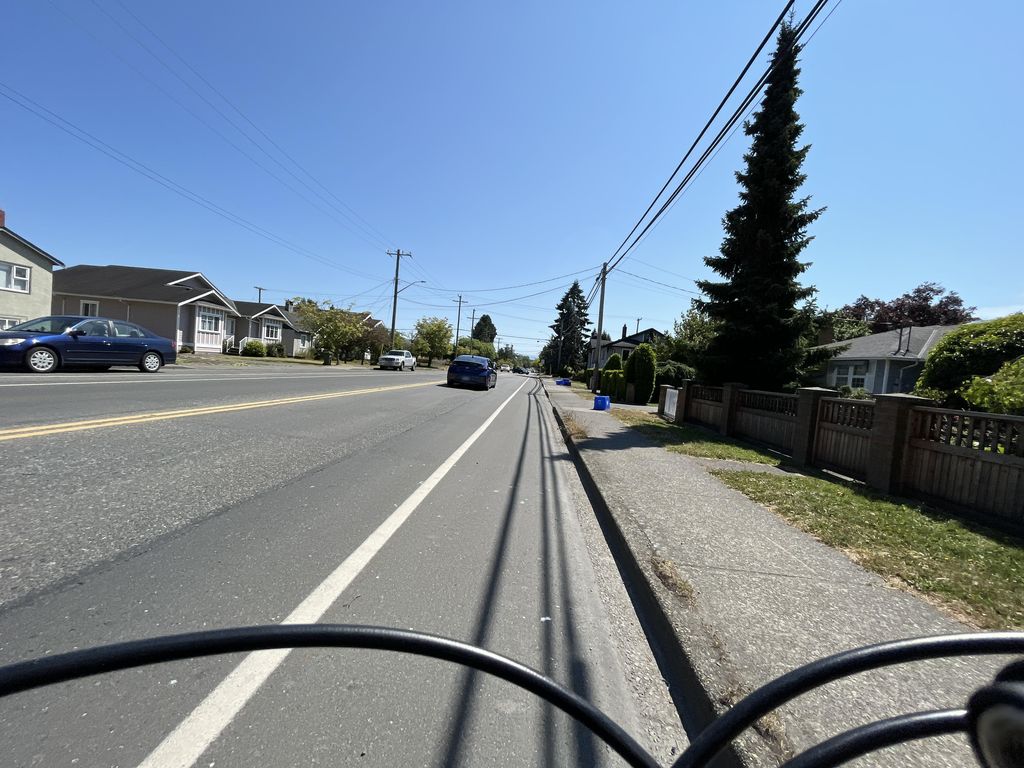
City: victoria